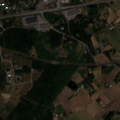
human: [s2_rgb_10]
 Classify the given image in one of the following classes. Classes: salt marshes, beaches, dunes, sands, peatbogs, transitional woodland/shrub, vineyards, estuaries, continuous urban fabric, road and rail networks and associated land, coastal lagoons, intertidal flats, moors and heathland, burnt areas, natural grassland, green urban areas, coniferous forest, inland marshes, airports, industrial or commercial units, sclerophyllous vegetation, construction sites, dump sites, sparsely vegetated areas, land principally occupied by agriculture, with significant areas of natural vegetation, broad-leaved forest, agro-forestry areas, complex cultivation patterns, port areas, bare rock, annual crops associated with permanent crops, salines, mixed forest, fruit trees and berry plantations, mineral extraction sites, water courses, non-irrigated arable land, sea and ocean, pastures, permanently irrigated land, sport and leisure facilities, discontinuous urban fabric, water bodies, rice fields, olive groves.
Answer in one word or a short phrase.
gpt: discontinuous urban fabric, non-irrigated arable land, land principally occupied by agriculture, with significant areas of natural vegetation, coniferous forest, mixed forest